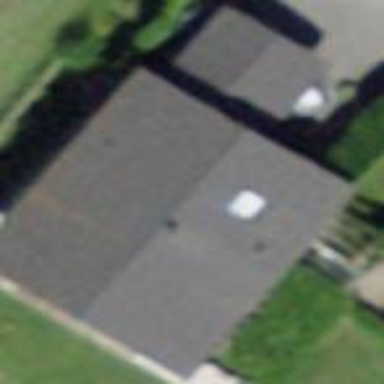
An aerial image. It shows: Simple and straightforward house.